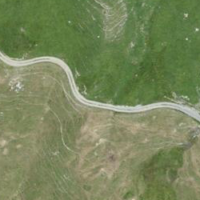
EUNIS habitat code: 23
Species observed at this site:
Gymnadenia conopsea